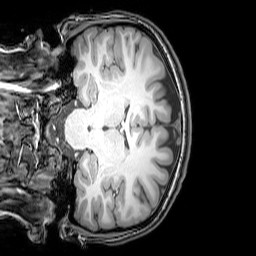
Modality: T1w
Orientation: coronal
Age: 20
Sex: female
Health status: healthy
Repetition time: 0.081 s
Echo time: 0.037 s